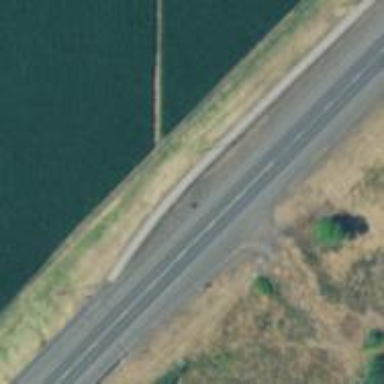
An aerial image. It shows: Trunk highway with asphalt surface. There is sidewalk on the left side.